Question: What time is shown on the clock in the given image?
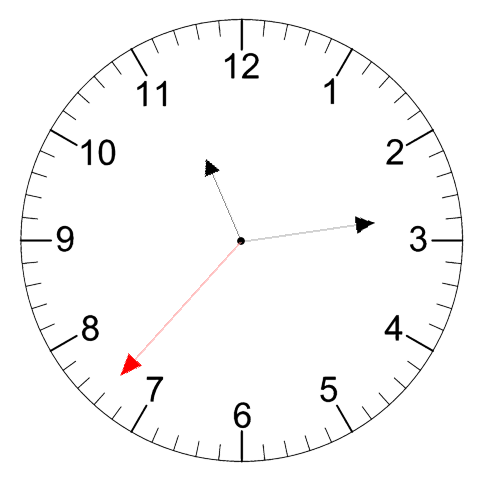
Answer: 11:13:37